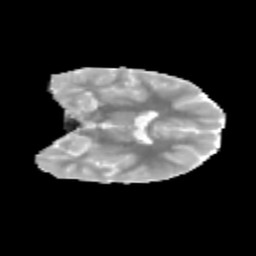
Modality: MD
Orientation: coronal
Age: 12
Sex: male
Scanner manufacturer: siemens
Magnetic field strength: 3 T
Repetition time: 3.8 s
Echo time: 0.07 s